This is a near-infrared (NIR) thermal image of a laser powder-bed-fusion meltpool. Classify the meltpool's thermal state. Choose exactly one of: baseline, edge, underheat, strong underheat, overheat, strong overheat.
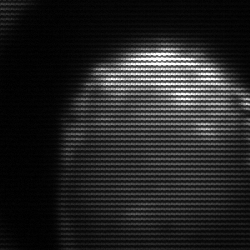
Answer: edge